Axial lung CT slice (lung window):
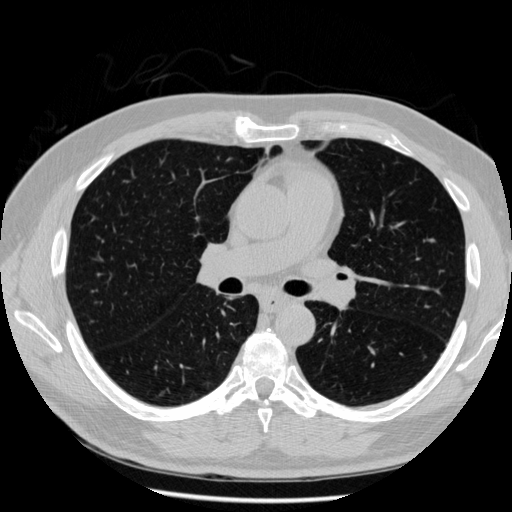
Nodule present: no